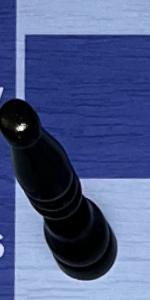
Label: Bishop_Black